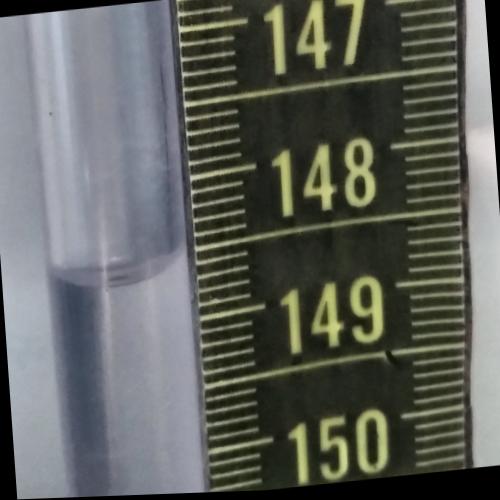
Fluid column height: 148.6 cm